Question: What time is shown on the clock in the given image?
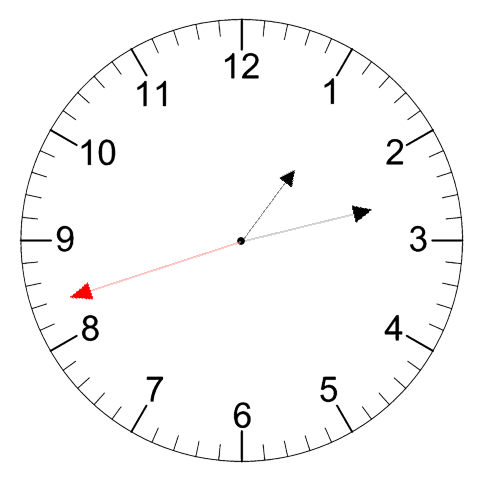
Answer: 01:12:42